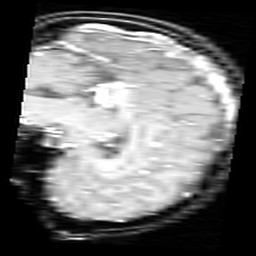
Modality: inplaneT1
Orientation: sagittal
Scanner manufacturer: ge
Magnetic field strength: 3 T
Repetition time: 0.2 s
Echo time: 0.0036 s